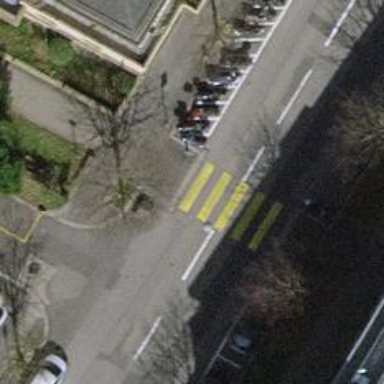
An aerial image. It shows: Zebra crossing on the road.